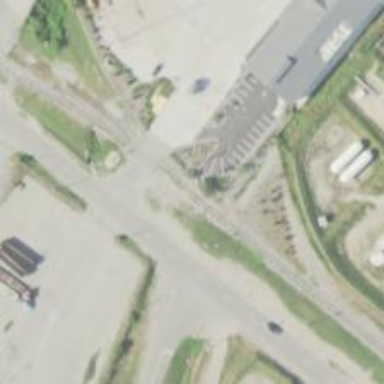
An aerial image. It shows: Railway spur junction.